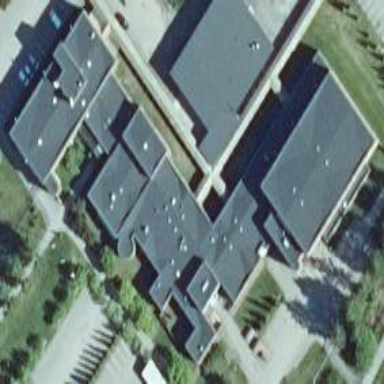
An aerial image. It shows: School building.